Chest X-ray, AP view. Patient: 42 years old, sex F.
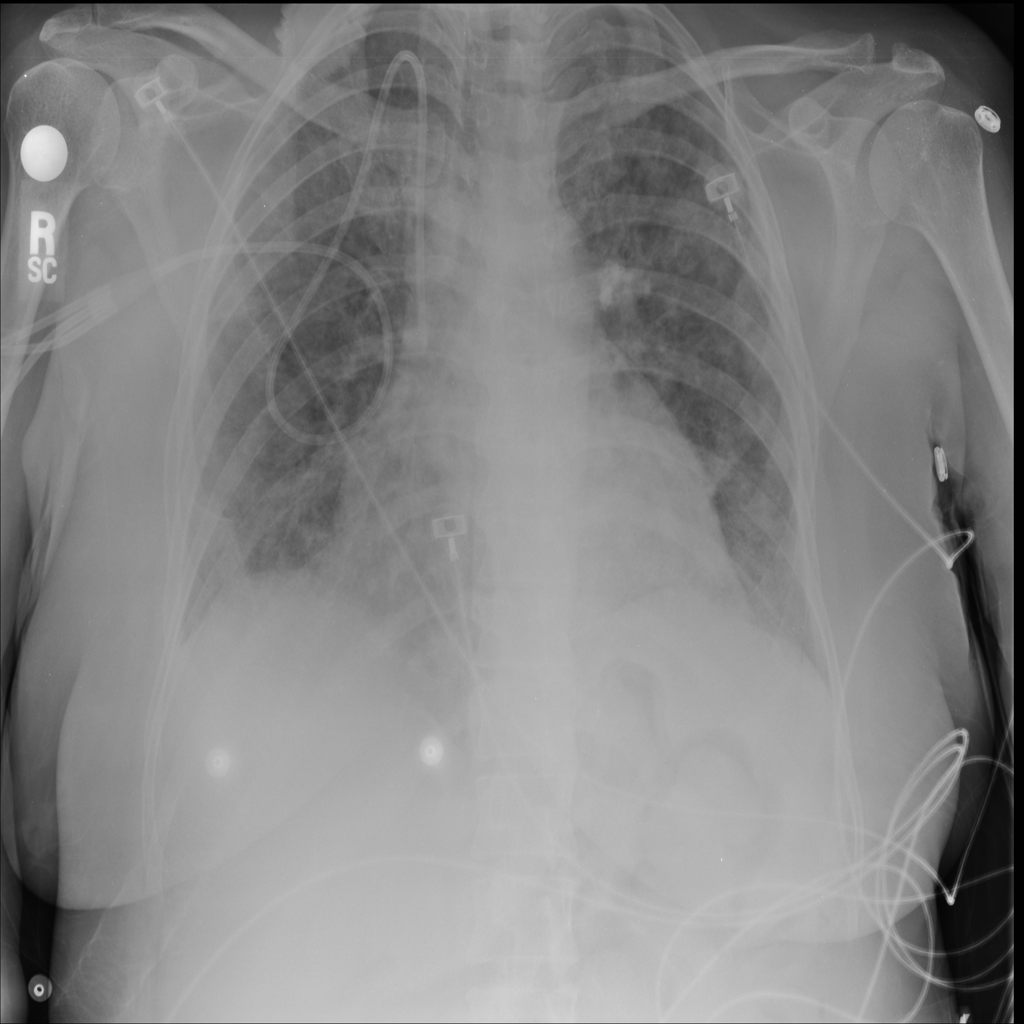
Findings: No Finding